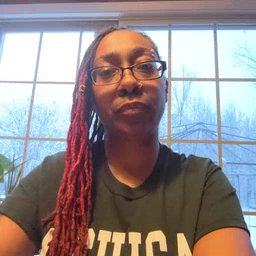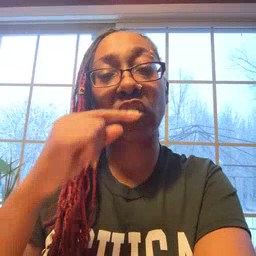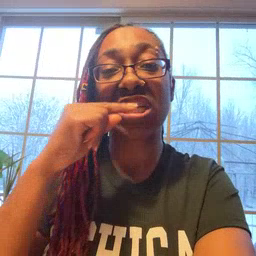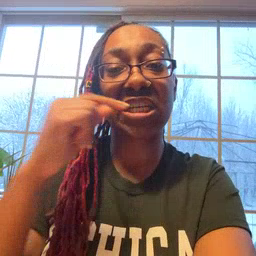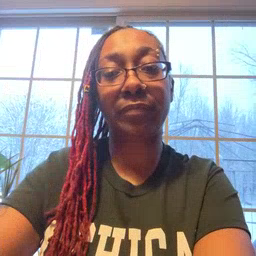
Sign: toothbrush